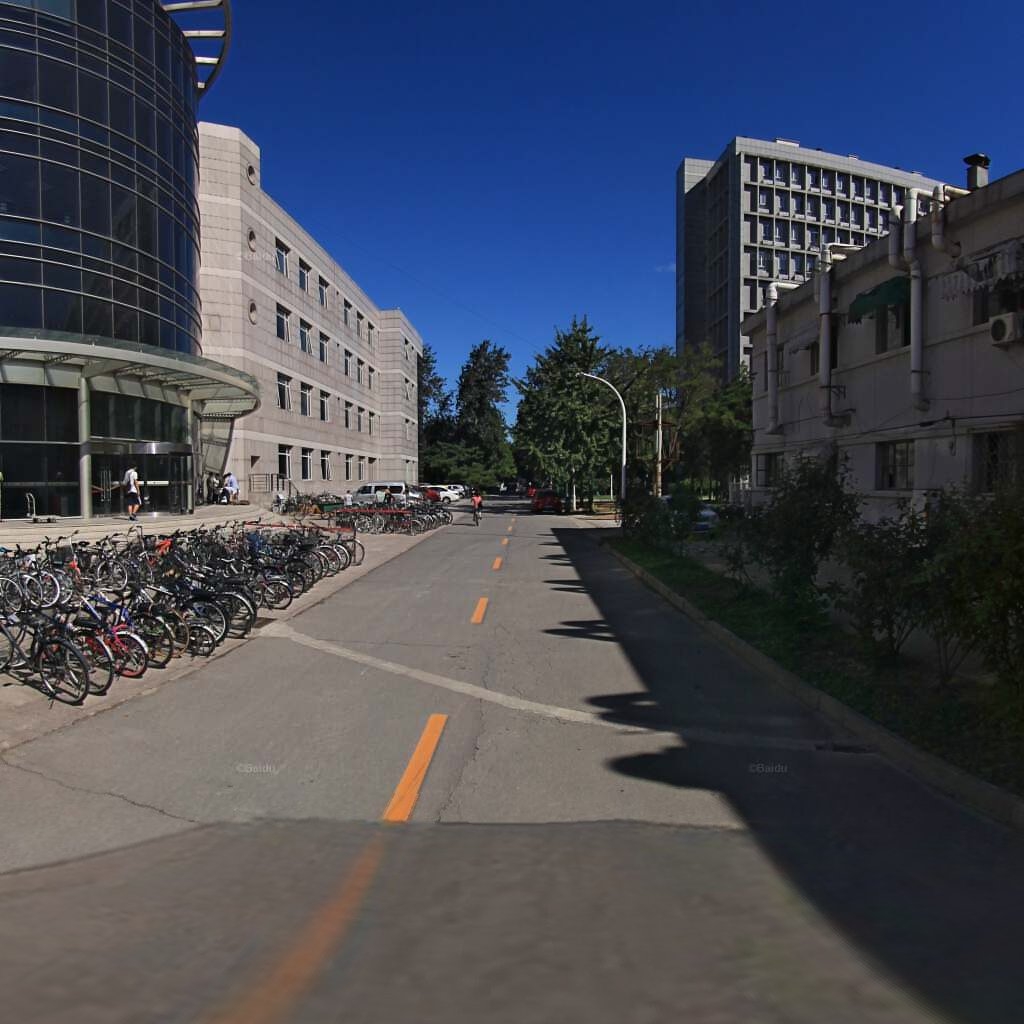
Region: Haidian
Road damage annotations: alligator crack, transverse crack, transverse crack